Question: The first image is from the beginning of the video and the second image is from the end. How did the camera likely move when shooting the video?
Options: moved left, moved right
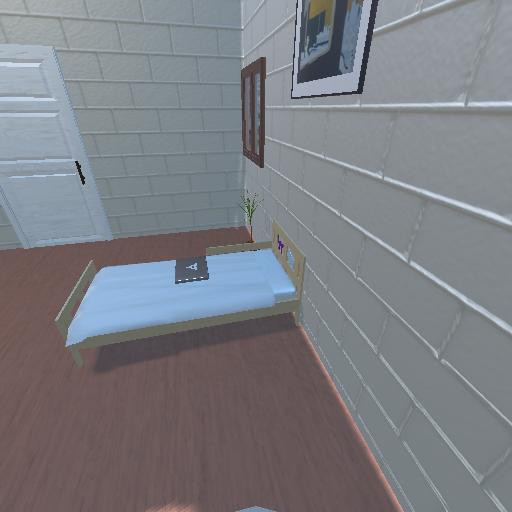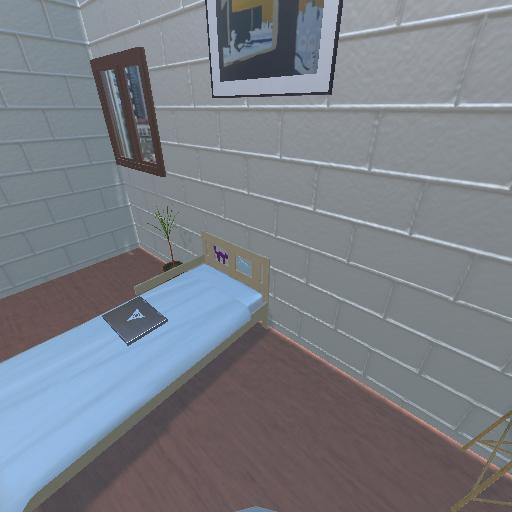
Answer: moved left